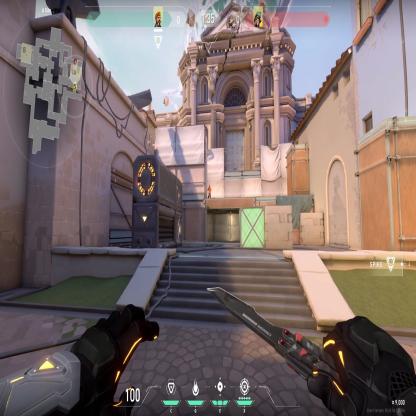
Label: enemy